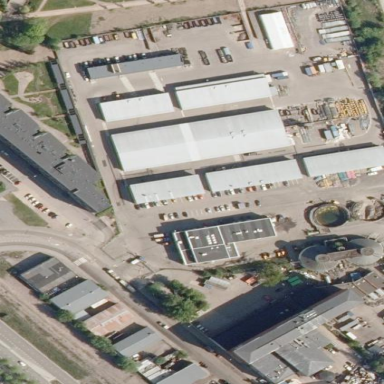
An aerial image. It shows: Industrial depot area.